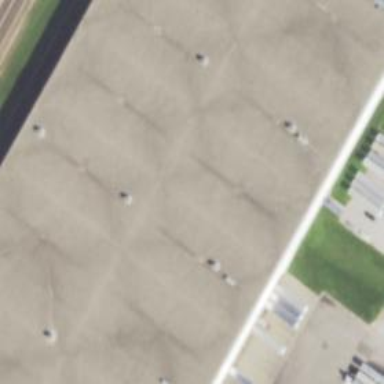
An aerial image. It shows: Warehouse.